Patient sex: M
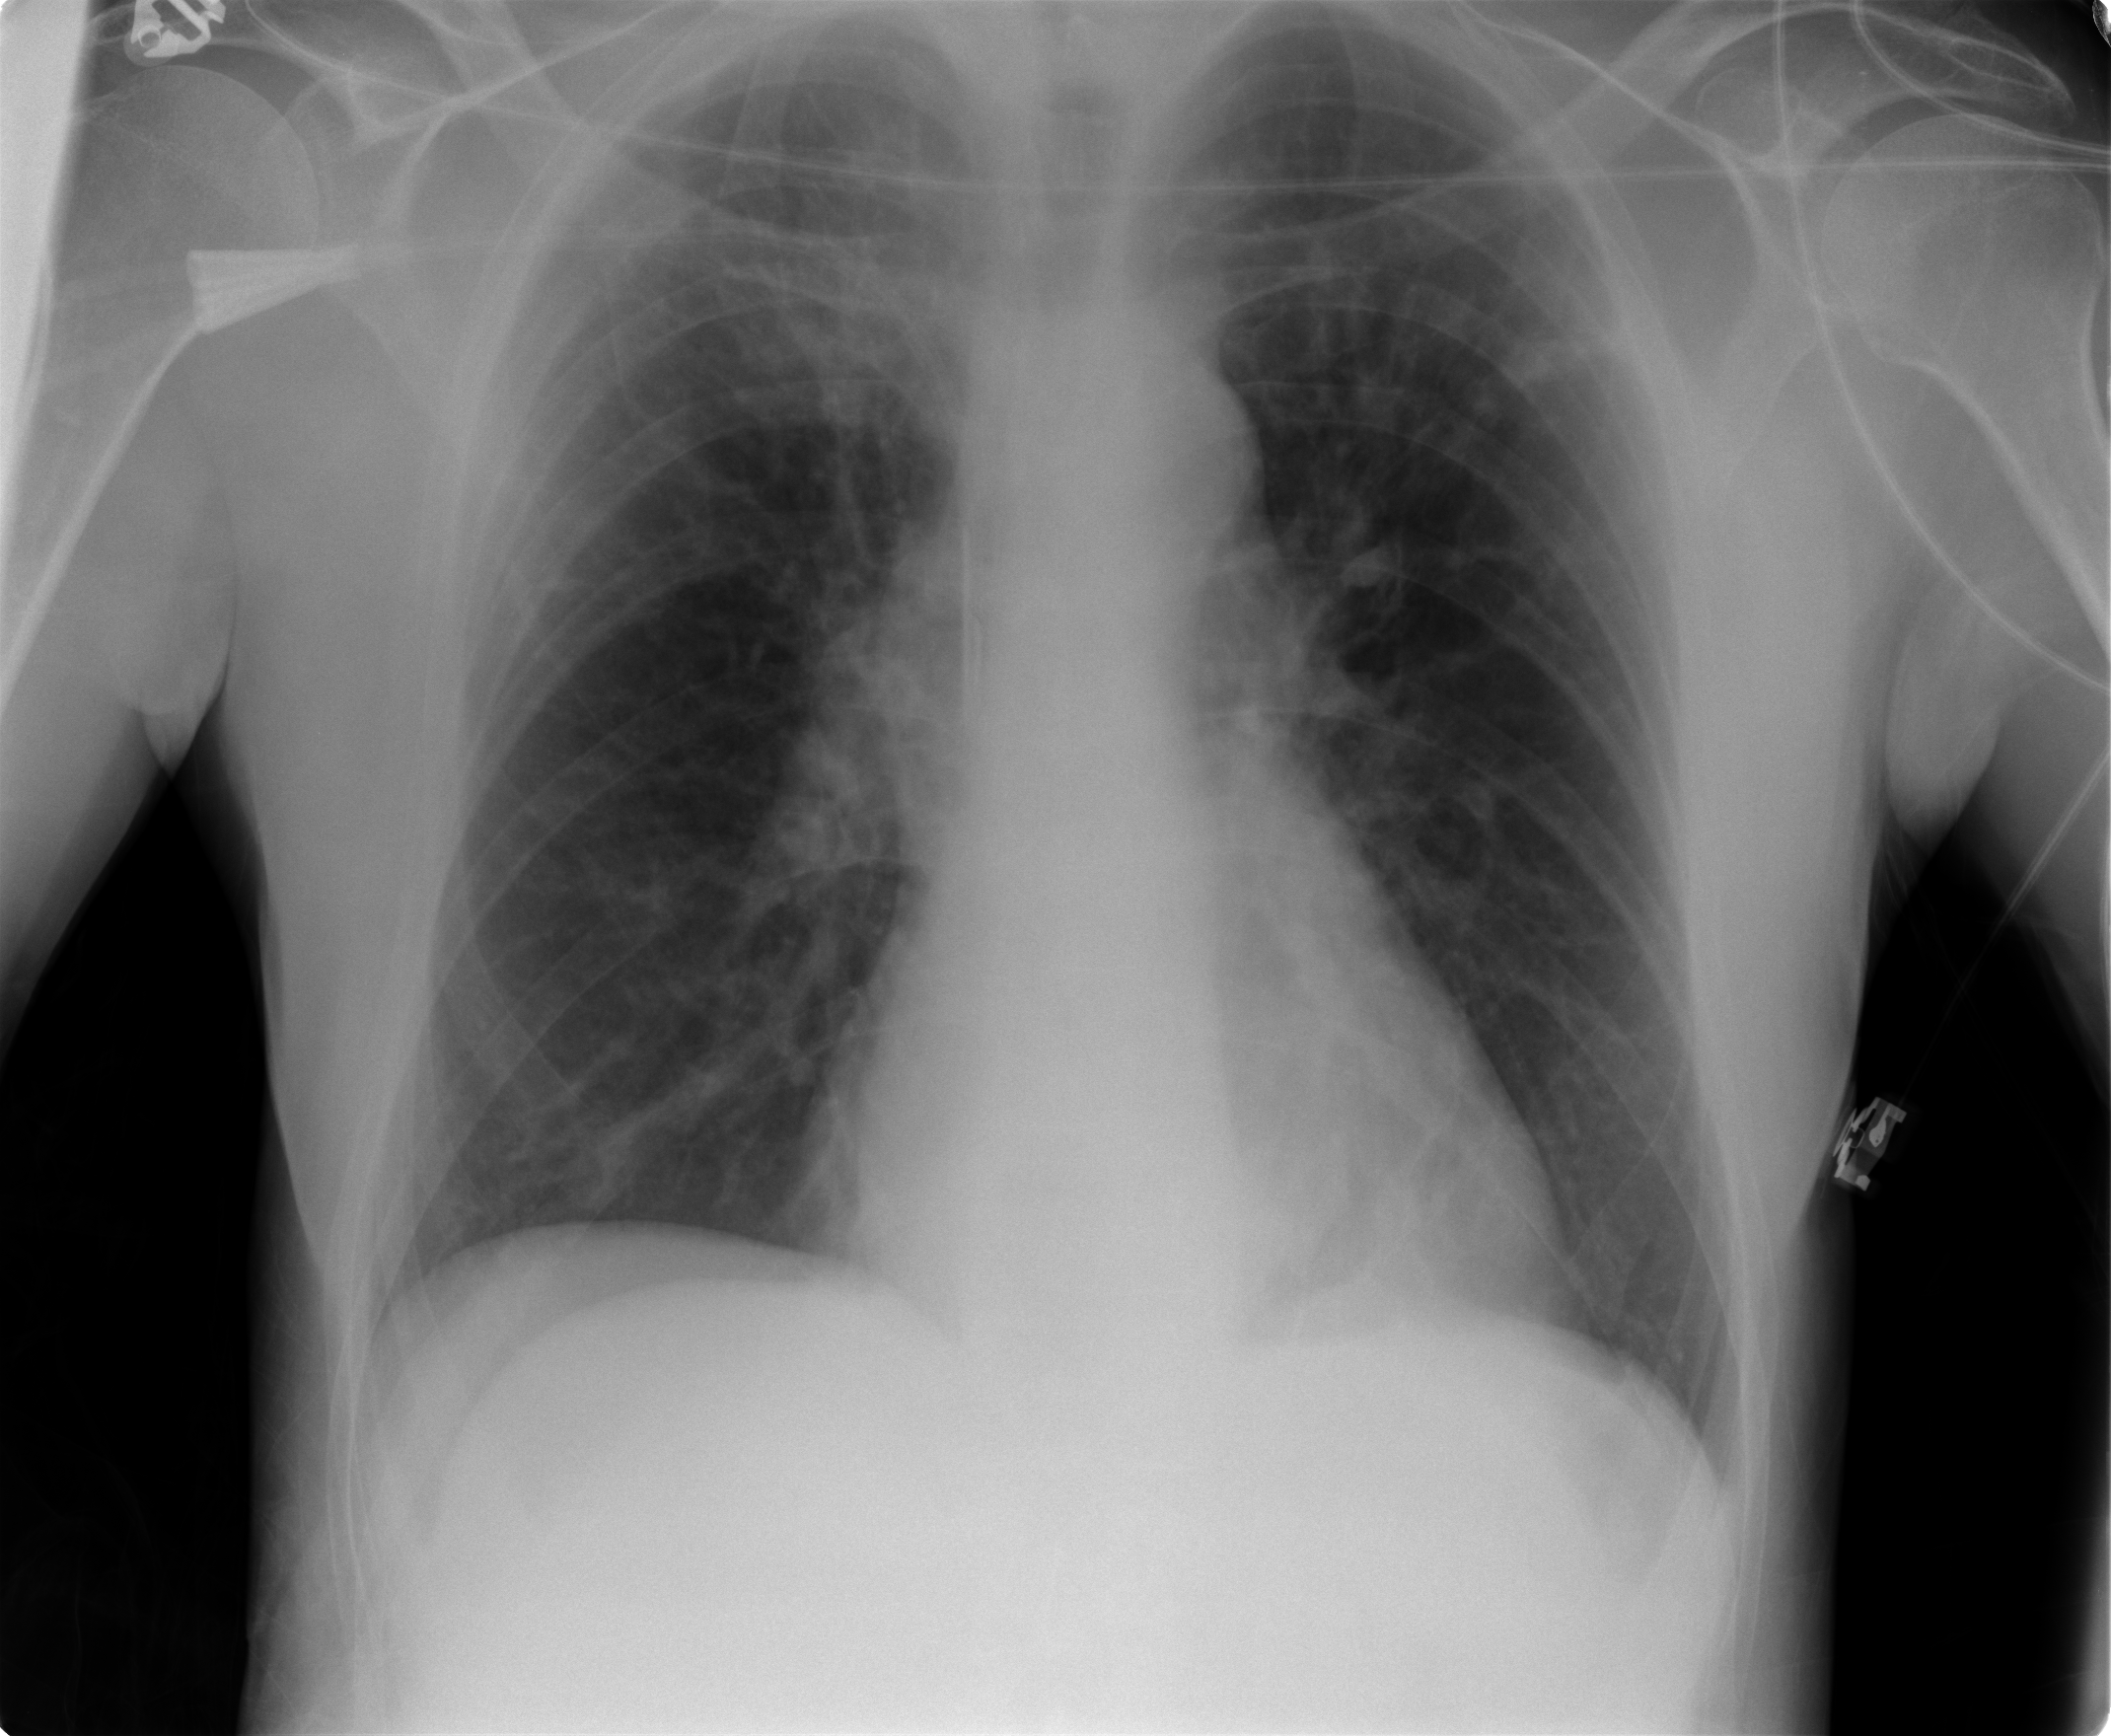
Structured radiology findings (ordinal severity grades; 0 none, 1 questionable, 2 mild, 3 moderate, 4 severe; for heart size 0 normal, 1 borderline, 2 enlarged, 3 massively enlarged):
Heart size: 2
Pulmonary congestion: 1
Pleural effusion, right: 0
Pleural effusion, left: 0
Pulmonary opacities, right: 0
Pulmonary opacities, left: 0
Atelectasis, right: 0
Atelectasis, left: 0